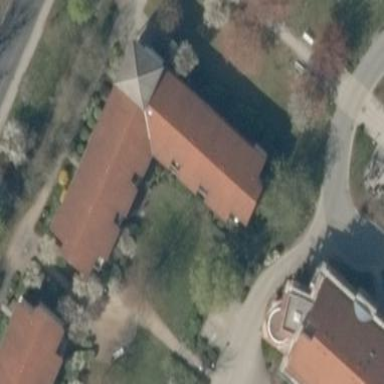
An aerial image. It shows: Building.